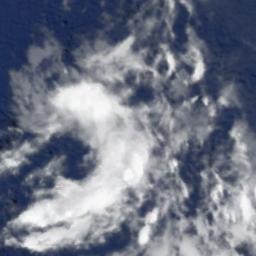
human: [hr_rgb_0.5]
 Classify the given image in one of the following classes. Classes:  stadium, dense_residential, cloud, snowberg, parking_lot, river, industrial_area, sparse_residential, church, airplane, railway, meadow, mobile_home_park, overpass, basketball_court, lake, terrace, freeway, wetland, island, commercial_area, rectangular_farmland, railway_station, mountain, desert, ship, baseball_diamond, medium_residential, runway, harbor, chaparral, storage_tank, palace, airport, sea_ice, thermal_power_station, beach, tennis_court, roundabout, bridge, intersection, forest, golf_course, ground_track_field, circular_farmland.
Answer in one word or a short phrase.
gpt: cloud